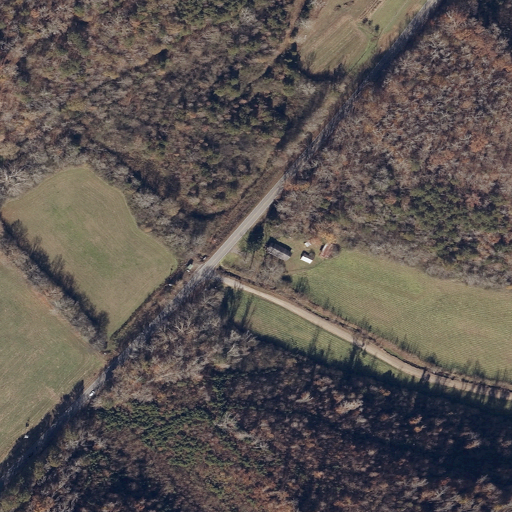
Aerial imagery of valley in Alabama named Stave Mill Hollow containing deciduous forest, pasture, open development, mixed forest, evergreen forest, and low intensity development